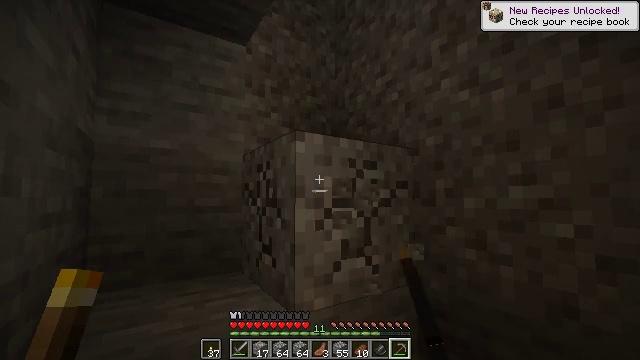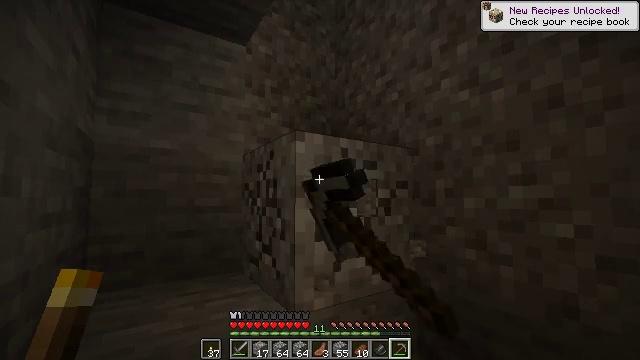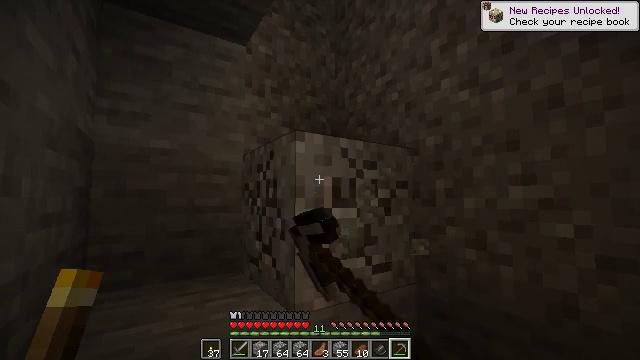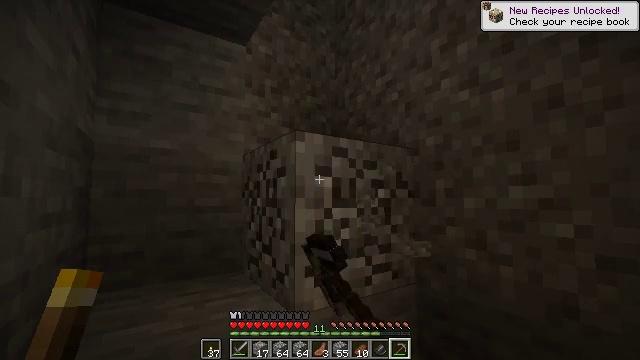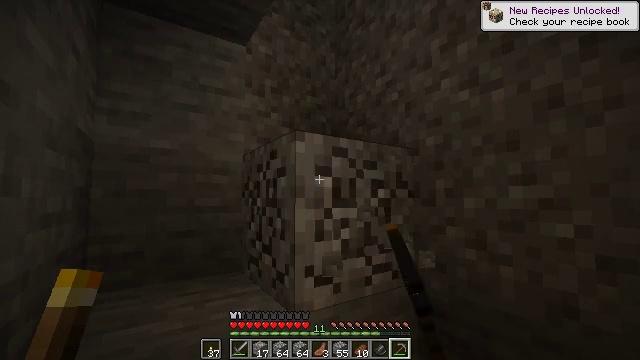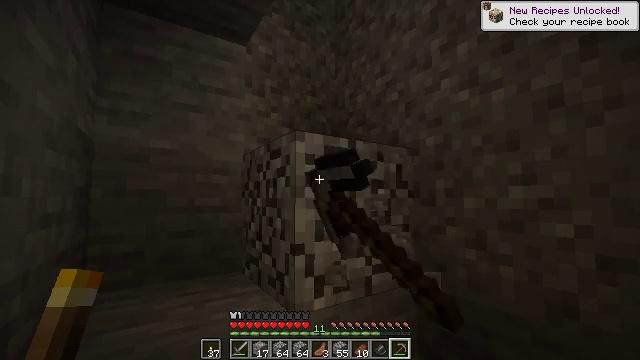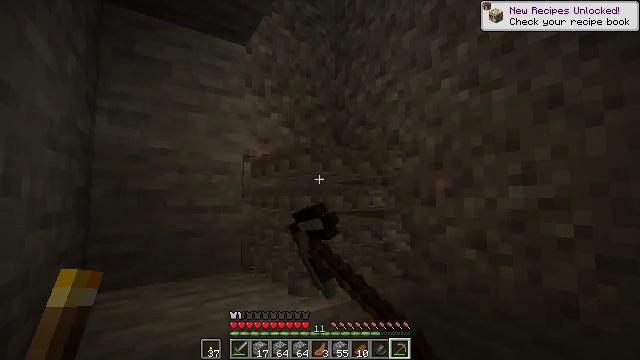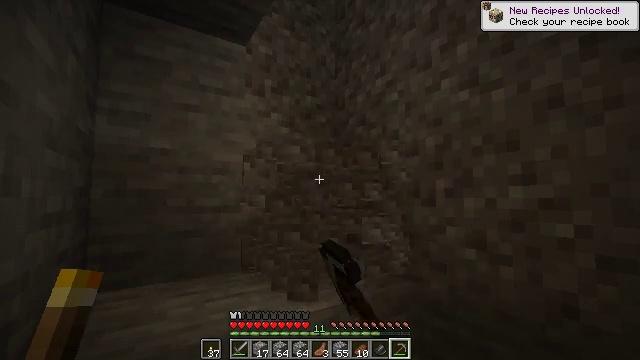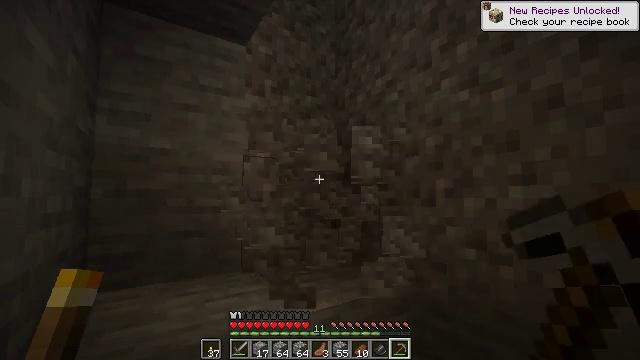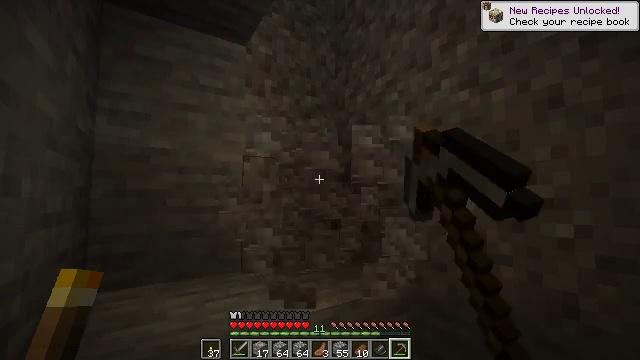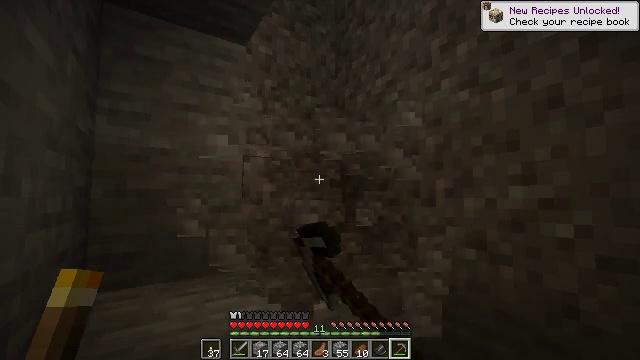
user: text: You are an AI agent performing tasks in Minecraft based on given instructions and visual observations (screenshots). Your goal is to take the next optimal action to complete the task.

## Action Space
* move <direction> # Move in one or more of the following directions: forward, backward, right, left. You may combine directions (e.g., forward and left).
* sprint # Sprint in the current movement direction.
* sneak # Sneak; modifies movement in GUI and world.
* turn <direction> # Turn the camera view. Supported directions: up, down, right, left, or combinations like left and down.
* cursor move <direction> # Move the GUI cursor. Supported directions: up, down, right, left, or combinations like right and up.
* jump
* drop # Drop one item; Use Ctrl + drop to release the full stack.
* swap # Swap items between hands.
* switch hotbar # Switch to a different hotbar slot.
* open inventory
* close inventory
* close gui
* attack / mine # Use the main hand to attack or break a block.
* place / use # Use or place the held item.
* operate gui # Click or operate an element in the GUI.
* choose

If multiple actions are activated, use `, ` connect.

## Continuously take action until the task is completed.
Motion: motion action
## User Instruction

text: Break the gravel block.
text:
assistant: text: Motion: attack / mine
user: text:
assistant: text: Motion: attack / mine
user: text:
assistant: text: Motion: attack / mine
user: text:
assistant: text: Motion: attack / mine
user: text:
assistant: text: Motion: attack / mine
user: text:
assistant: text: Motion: attack / mine
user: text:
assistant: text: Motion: attack / mine
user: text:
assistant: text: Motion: attack / mine
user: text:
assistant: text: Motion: attack / mine
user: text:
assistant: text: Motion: attack / mine
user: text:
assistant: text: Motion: attack / mine